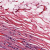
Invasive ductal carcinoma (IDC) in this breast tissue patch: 1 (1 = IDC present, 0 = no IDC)